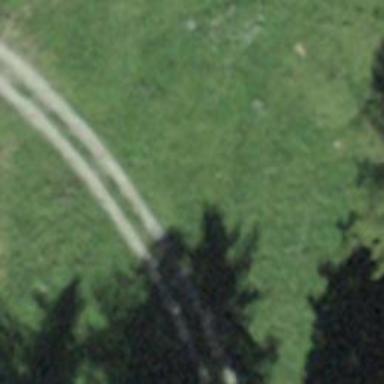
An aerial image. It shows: Gravel track road.